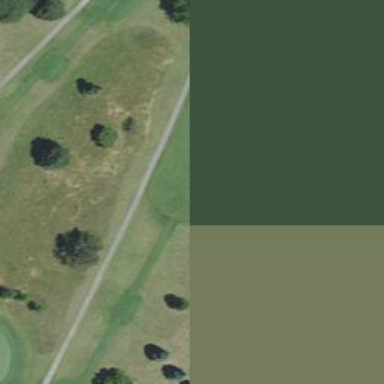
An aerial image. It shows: Path used for both walking and golf.